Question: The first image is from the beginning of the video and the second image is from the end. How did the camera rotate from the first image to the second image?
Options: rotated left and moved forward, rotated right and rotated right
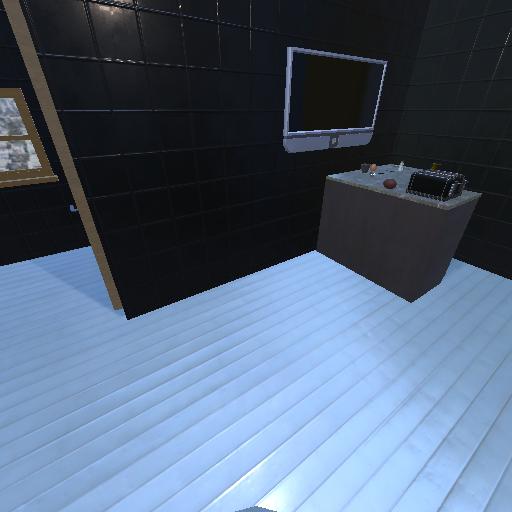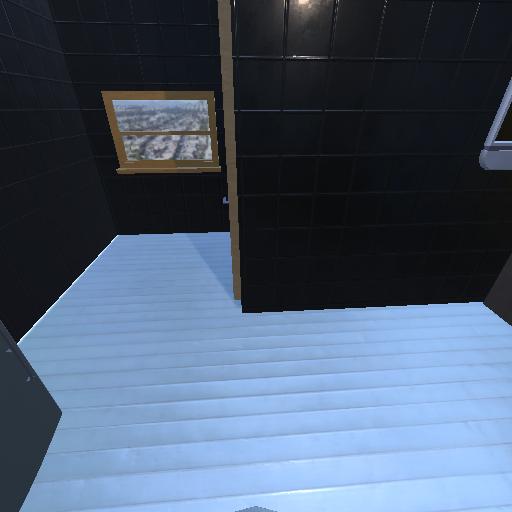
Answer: rotated left and moved forward